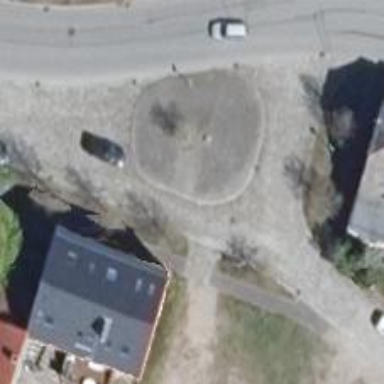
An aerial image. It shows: Service road with sett surface on the left sidewalk.